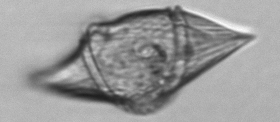
Label: Gyrodinium